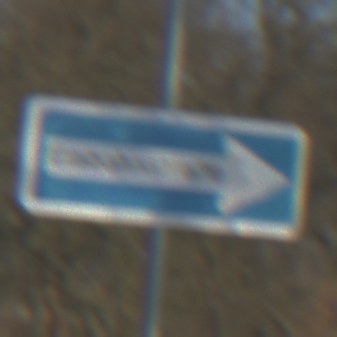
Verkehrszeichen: EinbahnstrasseRechtsweisend
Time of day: MorningAfternoon
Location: Outdoor (Suburban)
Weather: PartlyCloudy
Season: NotSpecified
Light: Natural